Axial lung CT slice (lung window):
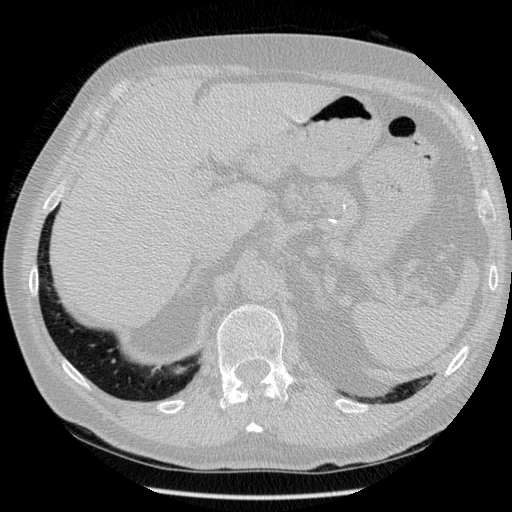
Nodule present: no